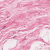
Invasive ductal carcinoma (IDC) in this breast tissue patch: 0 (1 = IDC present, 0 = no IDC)